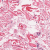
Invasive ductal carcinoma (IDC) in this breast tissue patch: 0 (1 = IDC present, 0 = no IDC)